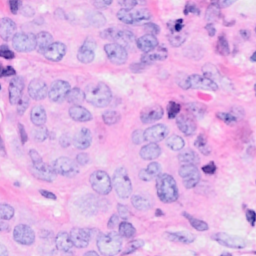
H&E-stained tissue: Breast